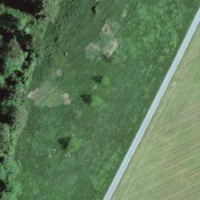
EUNIS habitat code: 24
Species observed at this site:
Mentha spicata